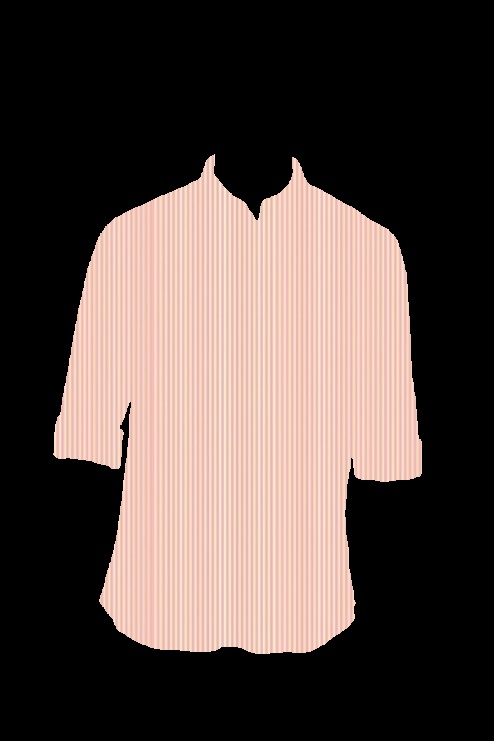
pink stripe polo shirt